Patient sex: F
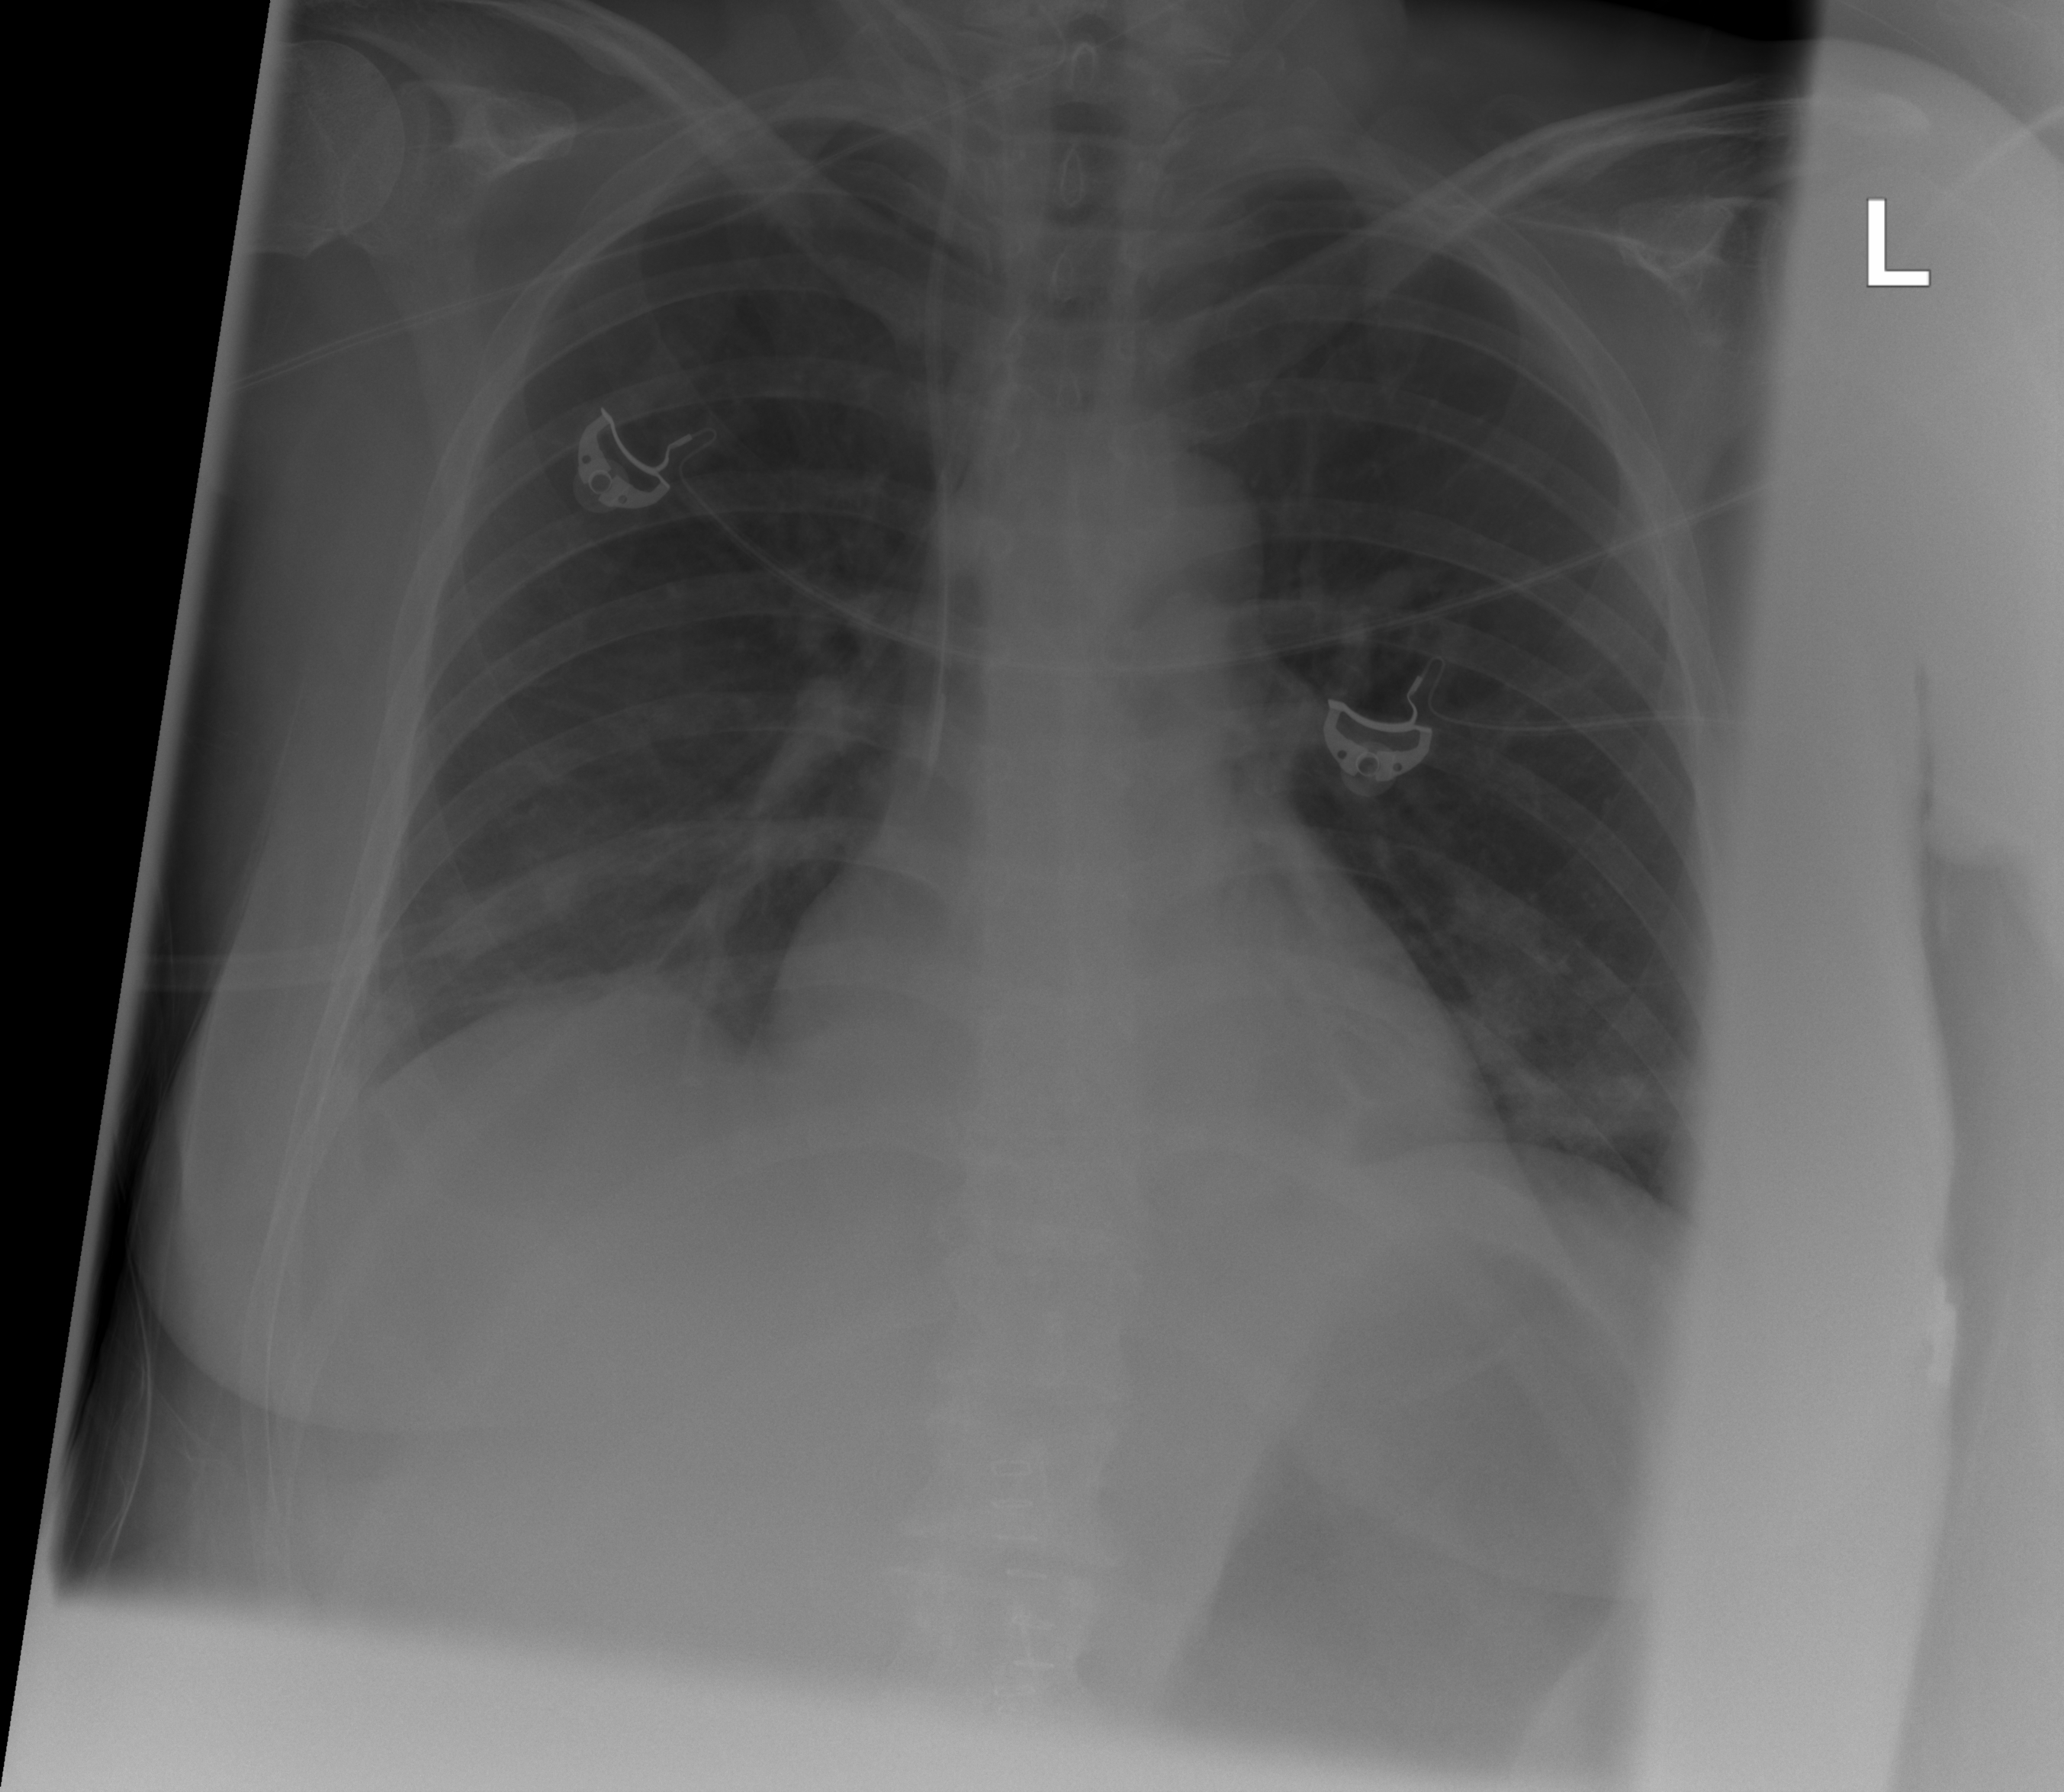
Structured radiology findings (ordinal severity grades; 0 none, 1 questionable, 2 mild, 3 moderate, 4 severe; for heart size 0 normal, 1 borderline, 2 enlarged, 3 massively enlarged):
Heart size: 0
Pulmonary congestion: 2
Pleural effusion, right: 1
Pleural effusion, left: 2
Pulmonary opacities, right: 0
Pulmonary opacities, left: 0
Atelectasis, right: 2
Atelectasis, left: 2